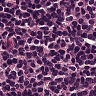
Metastatic tissue present: no